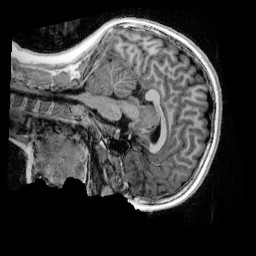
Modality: UNIT1_denoised
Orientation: sagittal
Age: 10
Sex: female
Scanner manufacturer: siemens
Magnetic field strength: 3 T
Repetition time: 4 s
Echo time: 0.00303 s